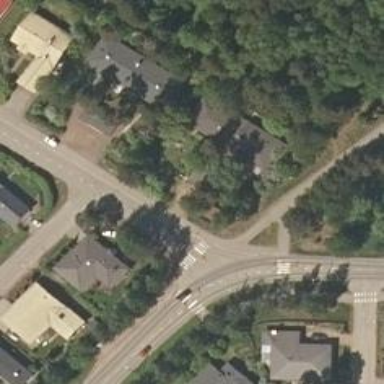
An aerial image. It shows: Asphalt cycleway with uncontrolled zebra crossing.